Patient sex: M
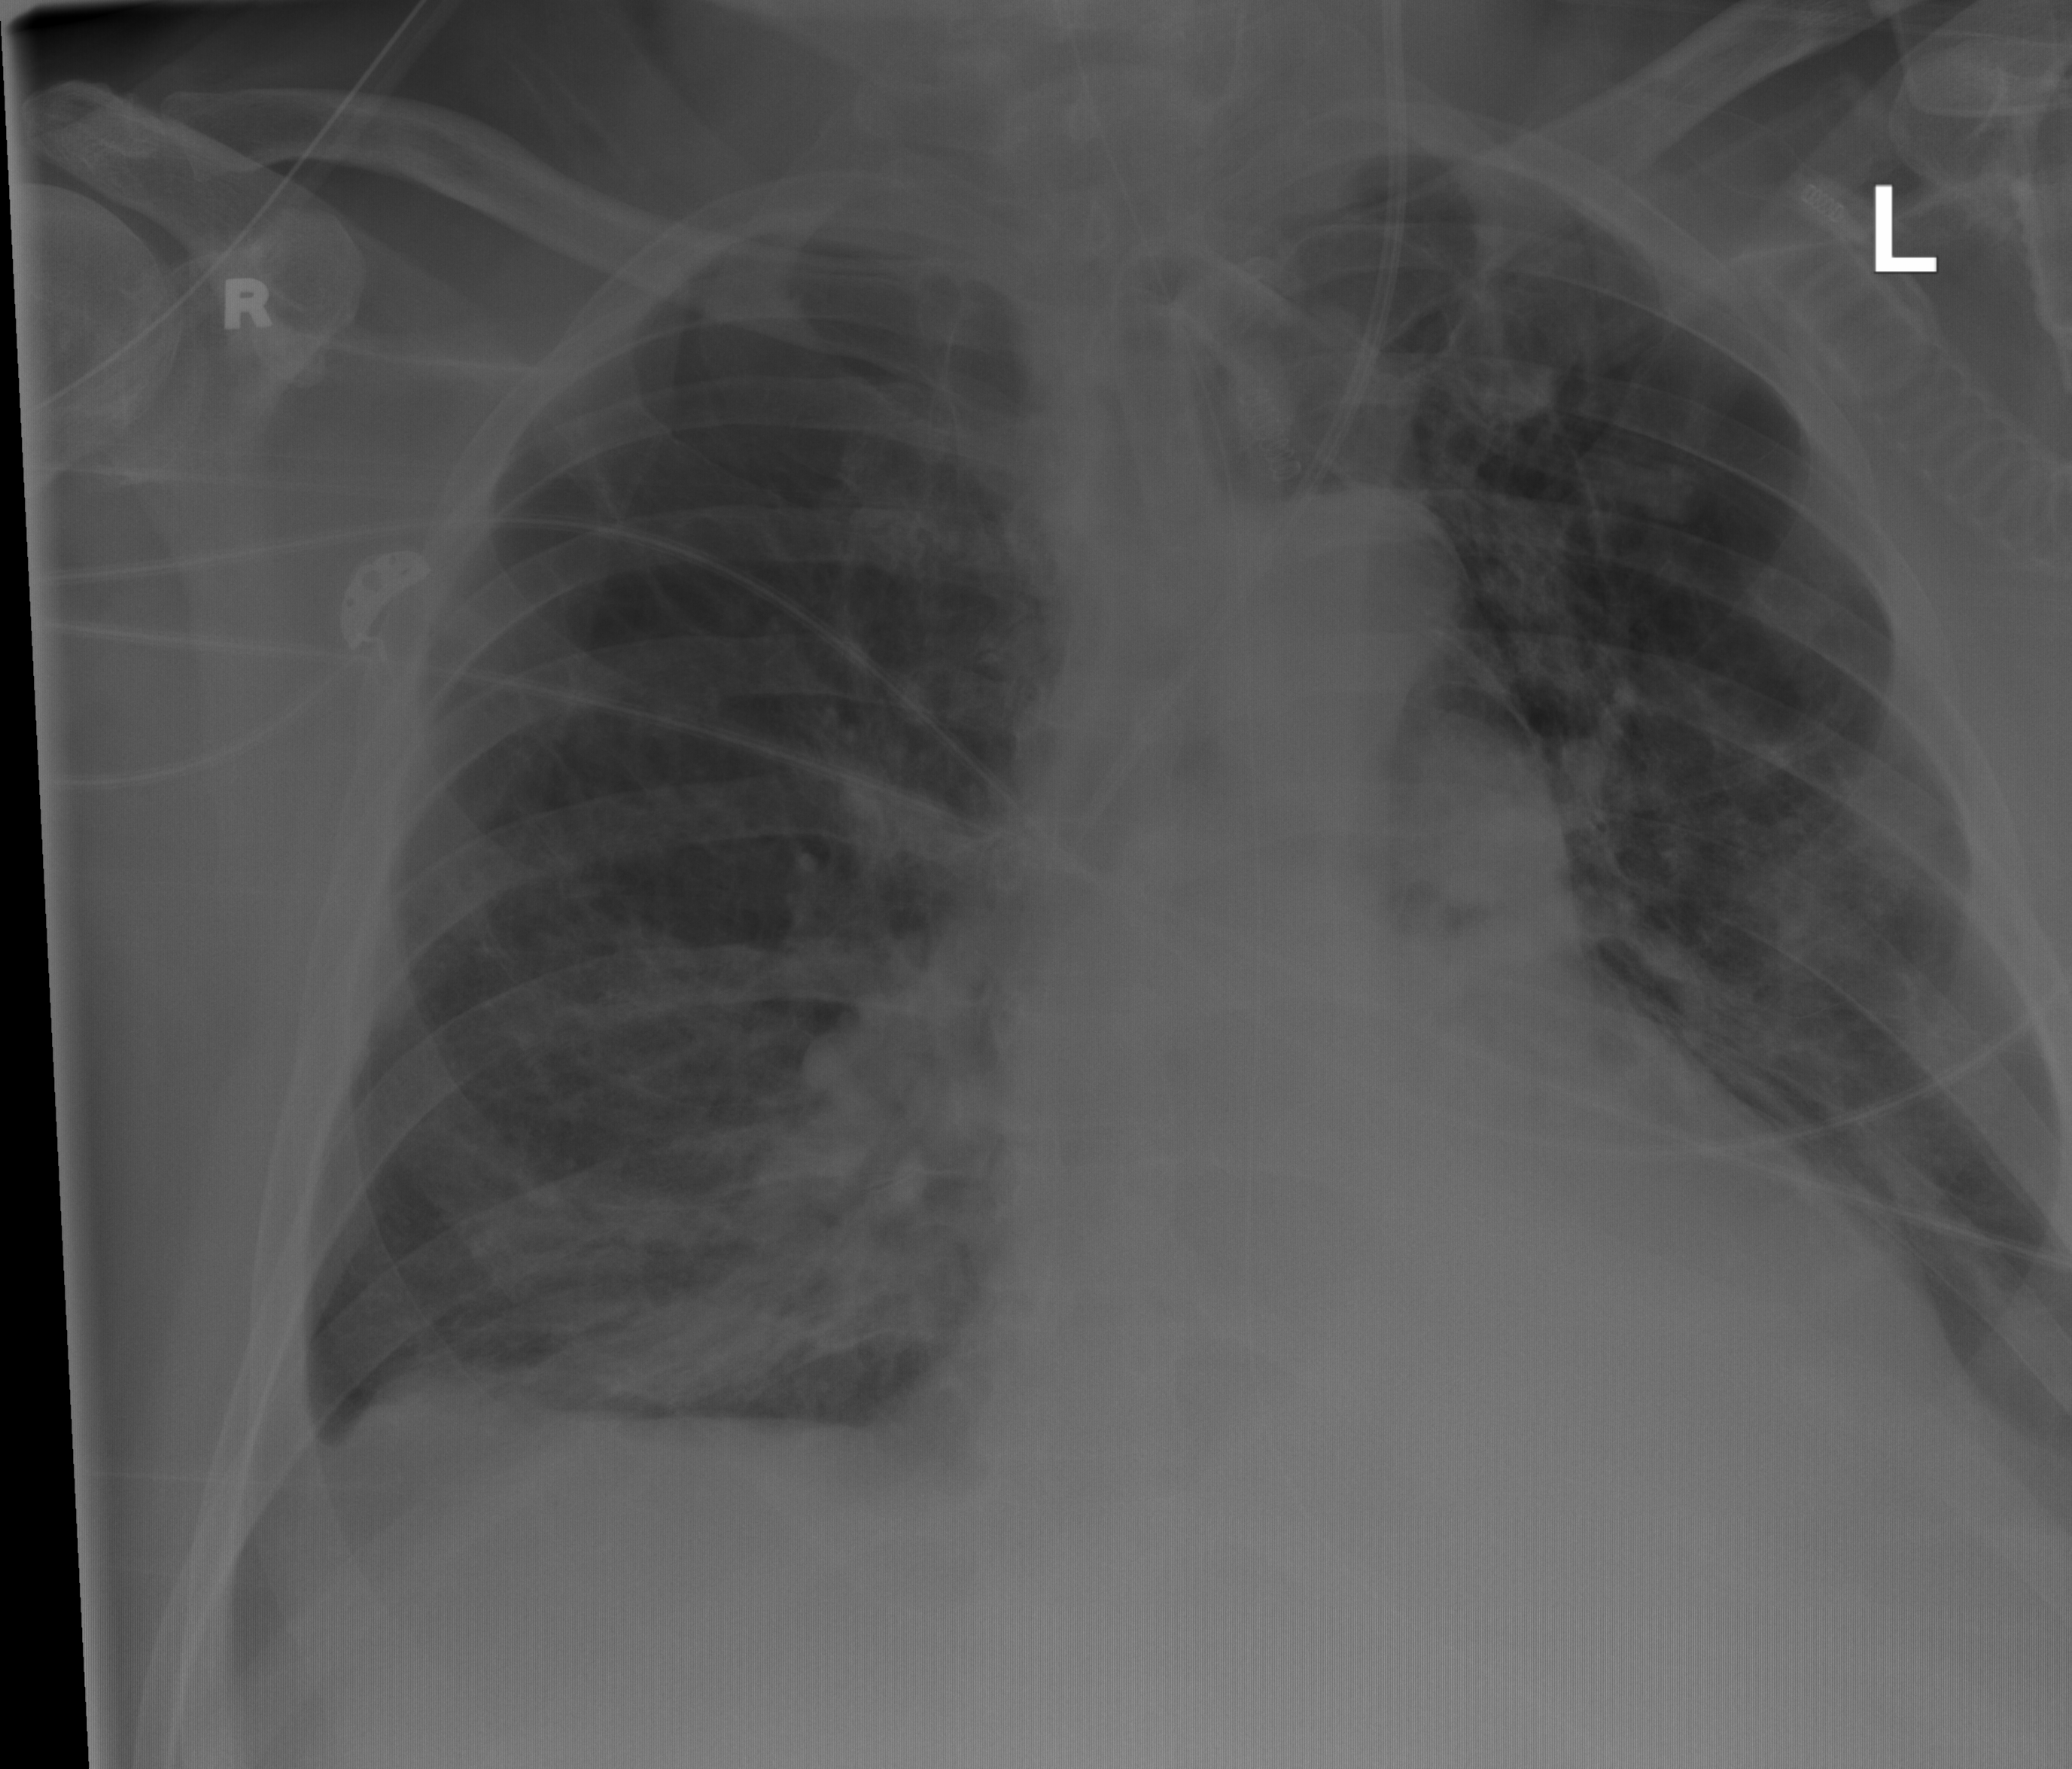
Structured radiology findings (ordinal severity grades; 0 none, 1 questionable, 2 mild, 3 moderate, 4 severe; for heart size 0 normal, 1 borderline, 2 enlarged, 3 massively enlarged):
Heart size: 1
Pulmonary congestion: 0
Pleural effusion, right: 2
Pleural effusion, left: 2
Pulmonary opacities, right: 2
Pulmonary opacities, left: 0
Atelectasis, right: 2
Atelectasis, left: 2